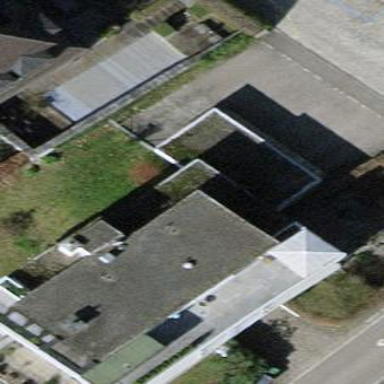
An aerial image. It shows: Group of garages.